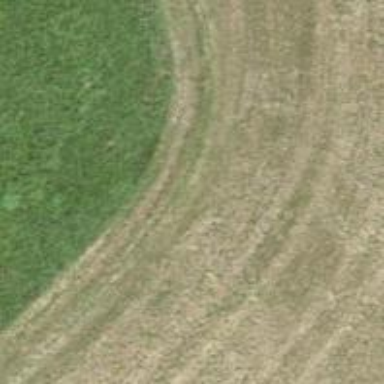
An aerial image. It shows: Grass track with grade 5 tracktype.